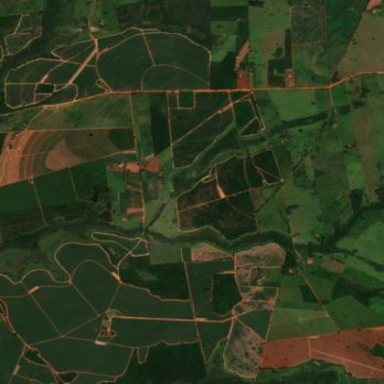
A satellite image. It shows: Farmland with sugarcane crops that produce sugar cane.